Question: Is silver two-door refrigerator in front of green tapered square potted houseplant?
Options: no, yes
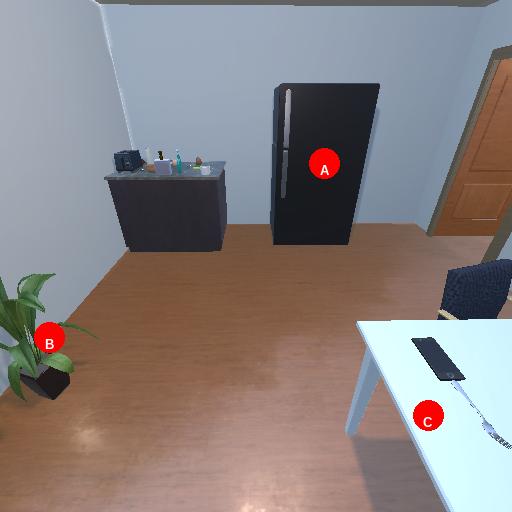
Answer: no